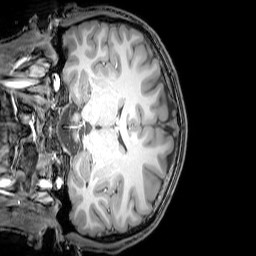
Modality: T1w
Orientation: coronal
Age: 20
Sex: male
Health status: healthy
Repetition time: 0.081 s
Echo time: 0.037 s